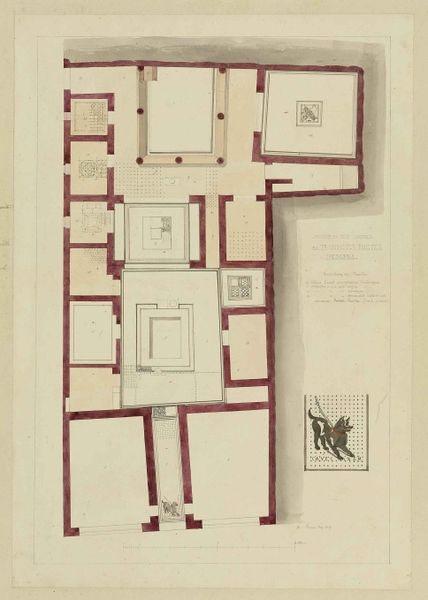
Titel: Haus des tragischen Dichters- Grundriss (Casa Omerica)
Künstler: Karl Joseph Berckmüller
Standort: Karlsruhe
Institution: Staatliche Kunsthalle Karlsruhe
Schlagwörter: schatten, weiß, aquarell, fenster, grau, raum, skizze, säule, säulen, tür, zeichnung, zimmer, anlage, gebäude, haus, hund, hunde, rot, tier, wand, architektur, blatt, rosa, brunnen, kamin, garten, farbig, schrift, papier, italien, türen, leine, farbe, lila, klein, linien, hof, treppe, wohnung, karten, striche, halle, aufsicht, wände, bad, eingang, innenhof, antike, kloster, stockwerk, draufsicht, fliesen, text, buchstaben, beschriftung, worte, flur, kachel, mosaik, räume, entwurf, rom, wappen, villa, küche, mauern, briefmarke, antik, treppenhaus, plan, tempel, viereckig, schief, wohnen, bau, beschreibung, römisch, pompeji, historisch, quadratisch, grundriss, aufriss, etage, bauplan, notiz, pompei, atrium, erdgeschoss, lageplan, peristyl, nebeneingang, raumaufteilung, planung, lage, architektonisch, pompeii, zeichnug, map, wörter, geundriss, luftansicht, flure, guache, zwinger, patio, verwinkelt, triclinium, bemaßung, casa, wihnung, hundezimmer, hundebild, cave canem, cibuculum